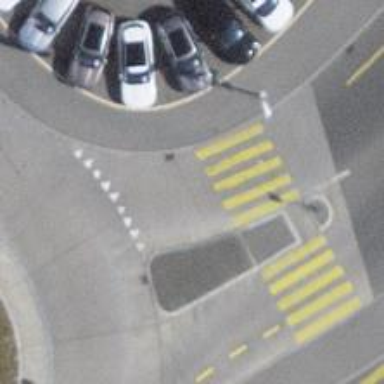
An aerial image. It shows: Kerb serving as barrier.